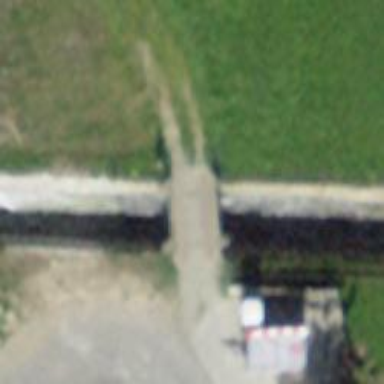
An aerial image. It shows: Path leading to bridge.